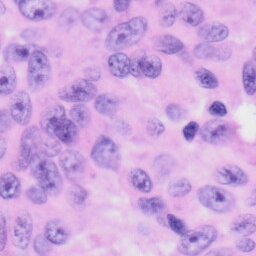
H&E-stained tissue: Skin